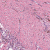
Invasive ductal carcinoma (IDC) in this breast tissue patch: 0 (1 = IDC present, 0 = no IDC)